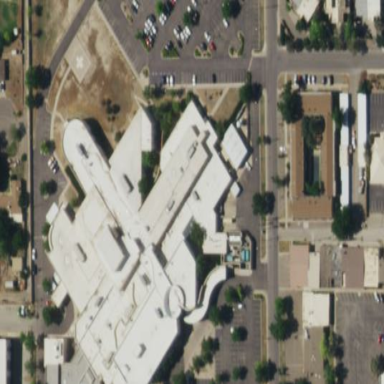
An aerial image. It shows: Hospital providing healthcare services.